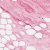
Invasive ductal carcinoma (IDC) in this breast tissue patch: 0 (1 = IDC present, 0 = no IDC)